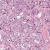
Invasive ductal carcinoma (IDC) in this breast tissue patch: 1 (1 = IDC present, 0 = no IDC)